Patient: sex M, age 52
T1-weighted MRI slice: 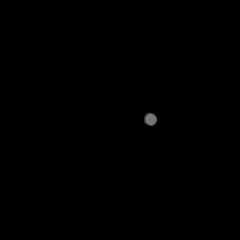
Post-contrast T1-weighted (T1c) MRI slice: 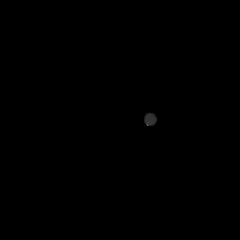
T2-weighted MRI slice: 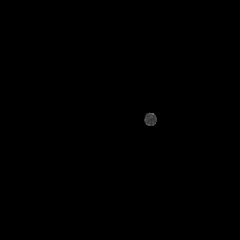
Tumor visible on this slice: no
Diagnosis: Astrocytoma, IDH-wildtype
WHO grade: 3